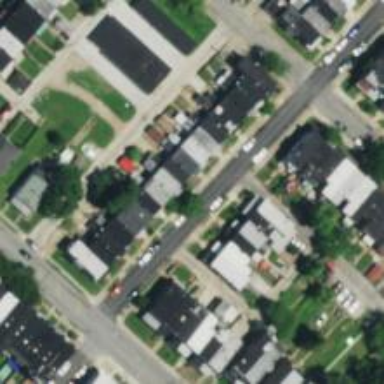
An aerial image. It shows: Alley classified as service road.